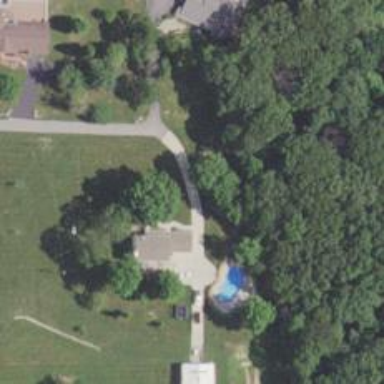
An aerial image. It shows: Driveway.